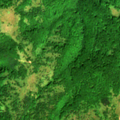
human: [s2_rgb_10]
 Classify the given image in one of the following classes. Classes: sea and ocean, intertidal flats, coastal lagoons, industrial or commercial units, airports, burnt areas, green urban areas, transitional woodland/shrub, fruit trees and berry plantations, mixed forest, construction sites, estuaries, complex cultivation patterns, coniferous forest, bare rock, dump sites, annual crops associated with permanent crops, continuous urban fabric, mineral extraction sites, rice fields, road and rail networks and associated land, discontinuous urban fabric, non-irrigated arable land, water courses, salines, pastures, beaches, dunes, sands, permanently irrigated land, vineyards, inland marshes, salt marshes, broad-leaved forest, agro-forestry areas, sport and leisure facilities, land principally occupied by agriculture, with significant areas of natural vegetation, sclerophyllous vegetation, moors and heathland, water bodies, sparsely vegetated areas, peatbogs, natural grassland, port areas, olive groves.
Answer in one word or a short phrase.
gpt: broad-leaved forest, transitional woodland/shrub